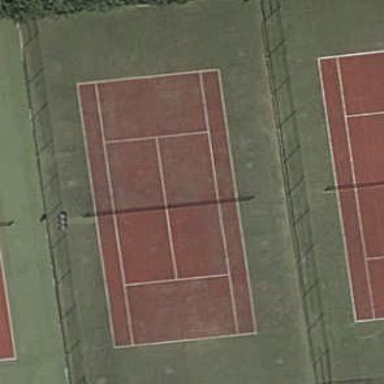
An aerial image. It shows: Tennis court on pitch designated for leisure land.